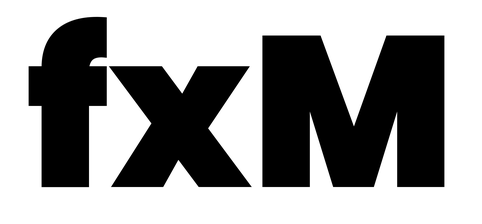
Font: Poppins-Black